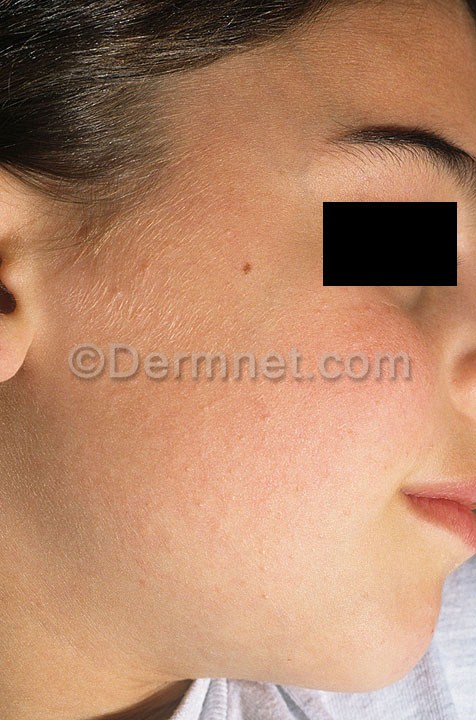
Disease: Atopic Dermatitis Photos